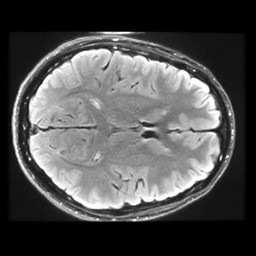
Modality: FLAIR
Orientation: axial
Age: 21
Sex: male
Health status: healthy
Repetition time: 12 s
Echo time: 0.09782 s